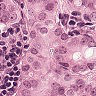
Metastatic tissue present: yes